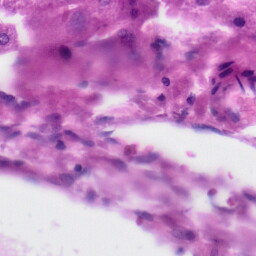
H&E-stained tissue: Liver